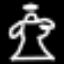
Label: angel